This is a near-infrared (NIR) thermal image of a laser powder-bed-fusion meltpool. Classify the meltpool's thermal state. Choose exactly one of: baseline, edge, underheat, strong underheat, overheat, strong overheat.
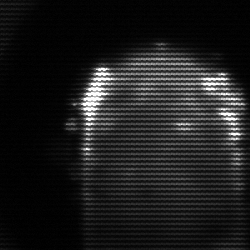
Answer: baseline